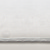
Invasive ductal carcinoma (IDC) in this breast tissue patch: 0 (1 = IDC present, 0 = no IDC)